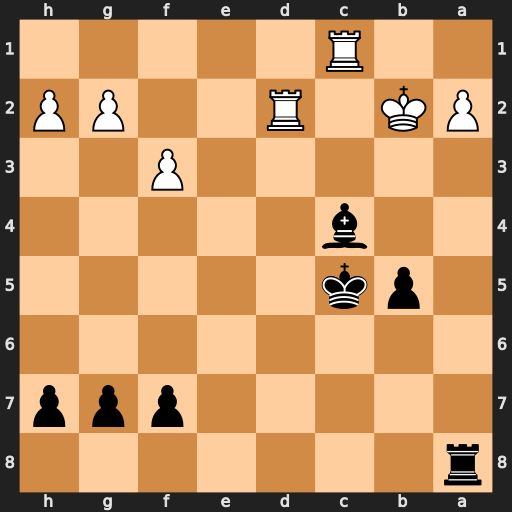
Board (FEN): r7/5ppp/8/1pk5/2b5/5P2/PK1R2PP/2R5
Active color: b
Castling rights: -
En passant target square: -
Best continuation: Rxa2+ Kb1 Rxd2